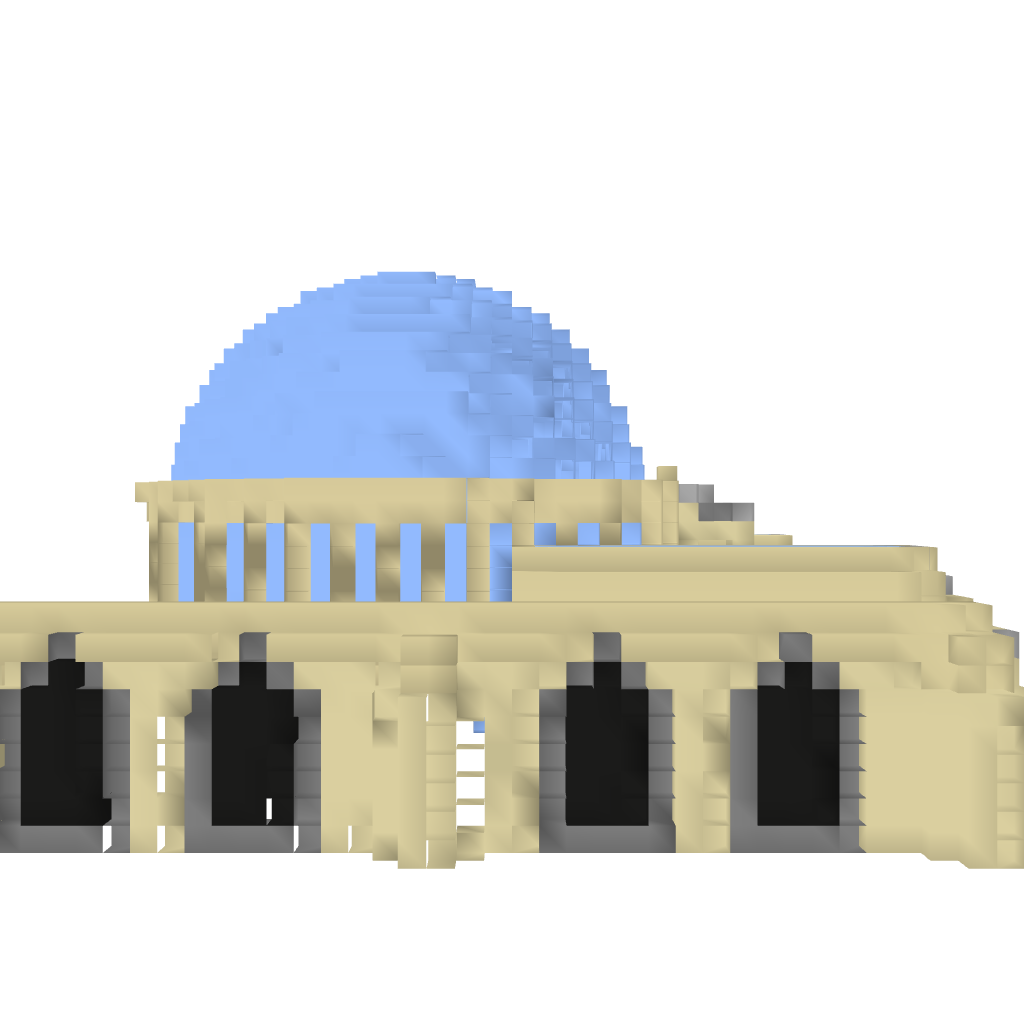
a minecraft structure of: Sand/Ice Palace